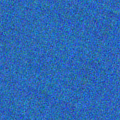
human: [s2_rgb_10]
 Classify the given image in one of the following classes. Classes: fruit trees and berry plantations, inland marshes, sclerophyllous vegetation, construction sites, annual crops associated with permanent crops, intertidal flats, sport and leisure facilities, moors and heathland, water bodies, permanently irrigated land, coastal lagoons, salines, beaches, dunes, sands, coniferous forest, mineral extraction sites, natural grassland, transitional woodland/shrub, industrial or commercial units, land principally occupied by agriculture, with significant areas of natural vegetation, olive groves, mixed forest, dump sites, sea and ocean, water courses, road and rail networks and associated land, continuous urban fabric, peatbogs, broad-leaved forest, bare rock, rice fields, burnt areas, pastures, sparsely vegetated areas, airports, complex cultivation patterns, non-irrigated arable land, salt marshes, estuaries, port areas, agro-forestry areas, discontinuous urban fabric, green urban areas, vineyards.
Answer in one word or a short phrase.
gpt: sea and ocean